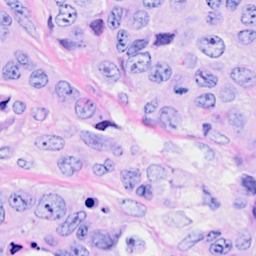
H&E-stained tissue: Breast